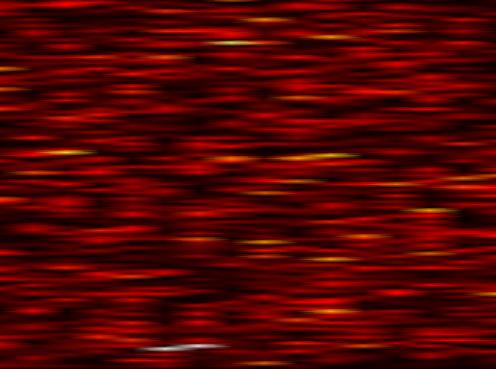
Label: WOLA